Field crop: tomato
Growth stage: 2
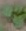
Species: solanum